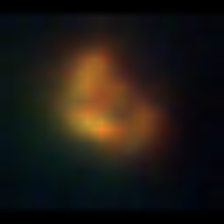
Taxon: NanoPlankton
Group: Other